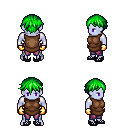
a pixel art fantasy rpg character, male body template, dark elf, purple skin, brown tunic, magenta pants, green short bangs hairstyle, gold gloves, ghillies, four views (front, back, left, right), 2x2 character sprite sheet, small pixel art, hard edges, no anti-aliasing